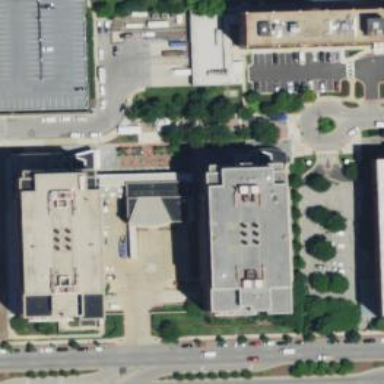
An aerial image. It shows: View of university building.